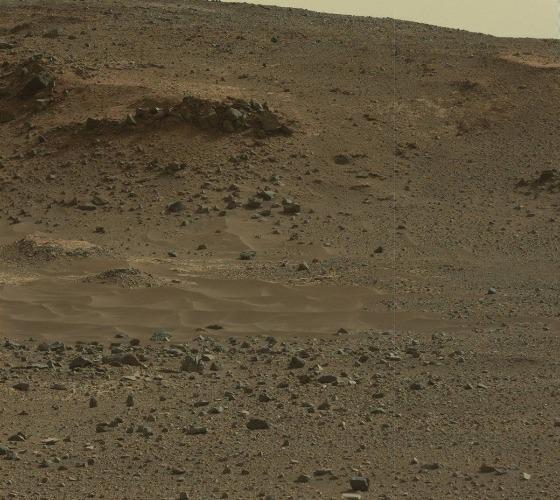
Terrain classes present: Bedrock, Gravel / Sand / Soil, Rock, Shadow, Sky / Distant Mountains